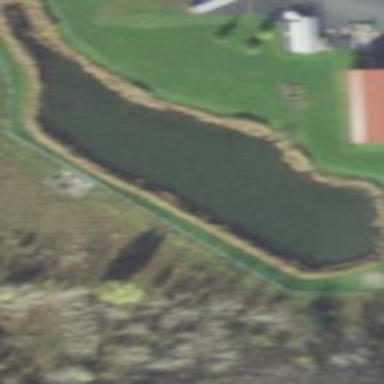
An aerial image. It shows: Pond surrounded by natural water.